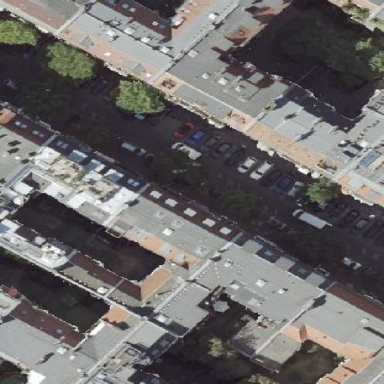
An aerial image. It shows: Building consisting of apartments with double saltbox roof shape.